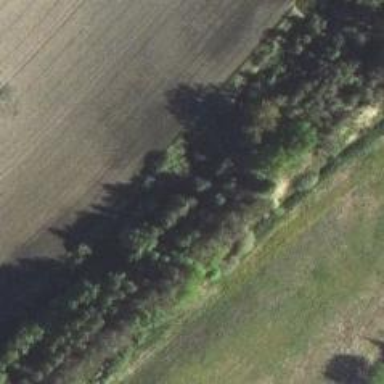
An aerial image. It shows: Abandoned railway.